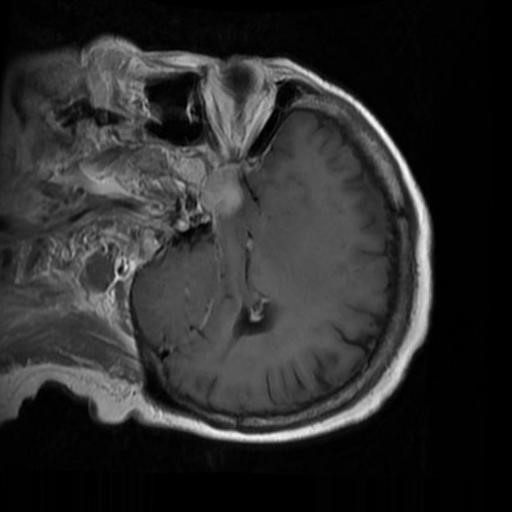
Label: brain_menin